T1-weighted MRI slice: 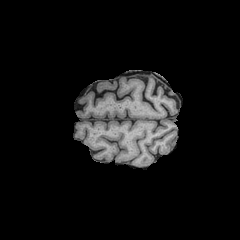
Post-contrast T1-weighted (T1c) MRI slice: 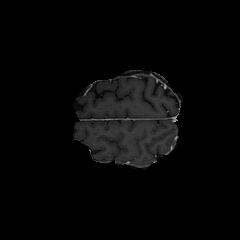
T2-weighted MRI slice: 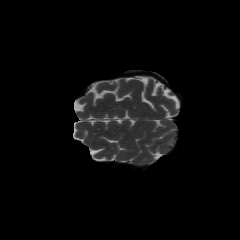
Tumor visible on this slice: no